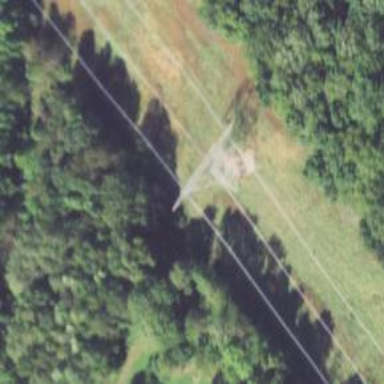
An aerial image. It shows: Lattice structure tower used for power distribution.